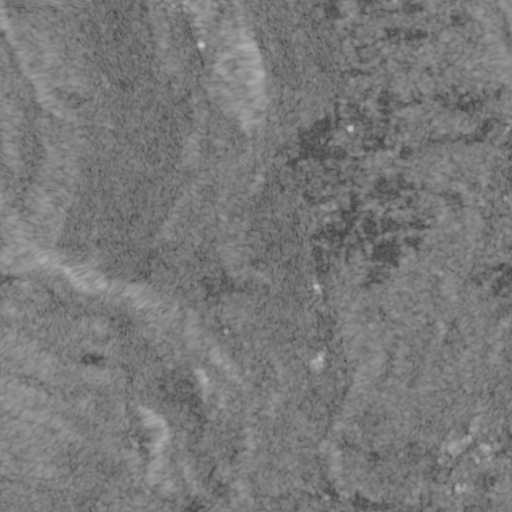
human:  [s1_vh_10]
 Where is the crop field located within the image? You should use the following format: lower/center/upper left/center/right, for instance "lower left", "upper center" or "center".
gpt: The crop field is located in the lower left of the image.
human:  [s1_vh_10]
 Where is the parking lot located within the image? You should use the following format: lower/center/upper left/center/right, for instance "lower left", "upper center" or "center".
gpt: The parking lot is located in the lower left of the image.
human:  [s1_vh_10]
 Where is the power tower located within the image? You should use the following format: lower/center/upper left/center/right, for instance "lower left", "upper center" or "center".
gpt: The power tower is located in the upper right of the image.
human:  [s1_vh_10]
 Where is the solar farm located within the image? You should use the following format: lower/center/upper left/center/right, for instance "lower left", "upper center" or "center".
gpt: The solar farm is located in the lower right of the image.
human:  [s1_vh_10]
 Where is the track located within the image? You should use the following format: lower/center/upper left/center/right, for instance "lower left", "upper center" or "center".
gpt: There is no track in the image.

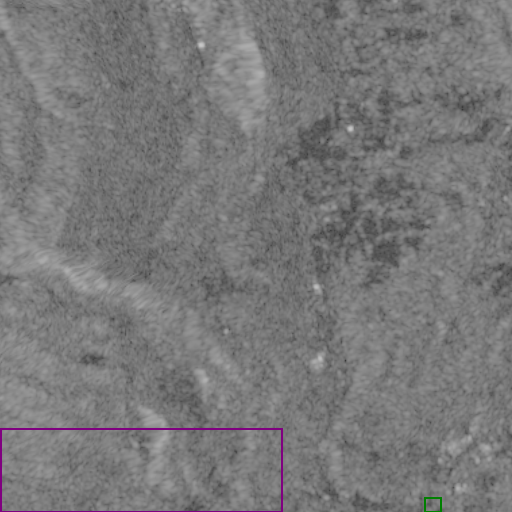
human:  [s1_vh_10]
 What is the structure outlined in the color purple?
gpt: The structure outlined in purple is a crop field.
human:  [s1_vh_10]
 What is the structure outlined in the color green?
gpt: The structure outlined in green is a solar farm.
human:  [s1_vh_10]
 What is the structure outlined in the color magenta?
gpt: There is no magenta outline.